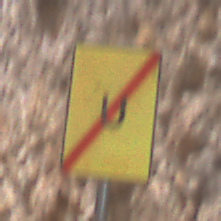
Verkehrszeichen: EndeUmleitung
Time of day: Midday
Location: Outdoor (Urban)
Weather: PartlyCloudy
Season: NotSpecified
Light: Natural